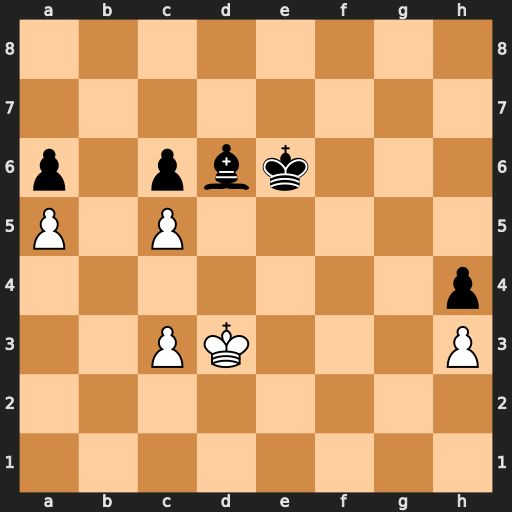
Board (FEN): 8/8/p1pbk3/P1P5/7p/2PK3P/8/8
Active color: w
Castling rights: -
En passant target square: -
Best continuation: cxd6 Kxd6 Kd4 c5+ Ke4 c4 Kd4